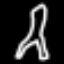
Label: The Eiffel Tower